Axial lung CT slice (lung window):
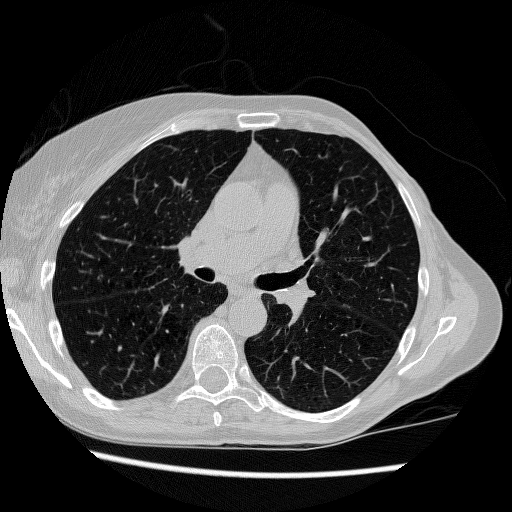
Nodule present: no